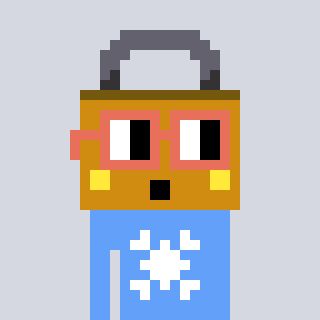
a pixel art character with square orange glasses, a lock-shaped head and a blue-colored body on a cool background